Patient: sex M, age 80
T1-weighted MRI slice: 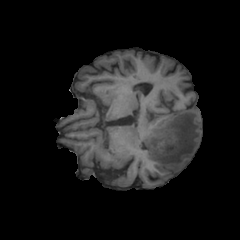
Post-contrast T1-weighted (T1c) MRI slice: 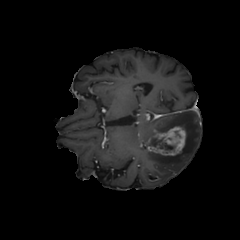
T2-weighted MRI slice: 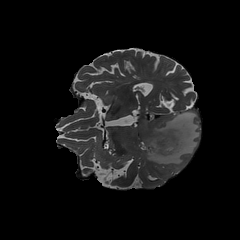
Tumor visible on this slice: yes
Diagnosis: Glioblastoma, IDH-wildtype
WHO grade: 4